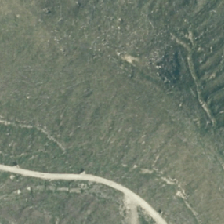
Land cover: high_producing_grassland